Question: I have a cluster with a lot of data points that overlap and are therefore hard to read. I have been attempting to reduce the font size using the "theme" function but so far I have only been able to change everything but the label point font size:
'''
clust_1975F <- kmeans(df_1975F, 3, nstart = 25)
X11()
(fviz_cluster(clust_1975F, data = df_1975F)
+ ggtitle("Cluster for Females in 1975")
+ theme(text = element_text(size = 5)))
'''
Cluster output with the use of "theme" function:

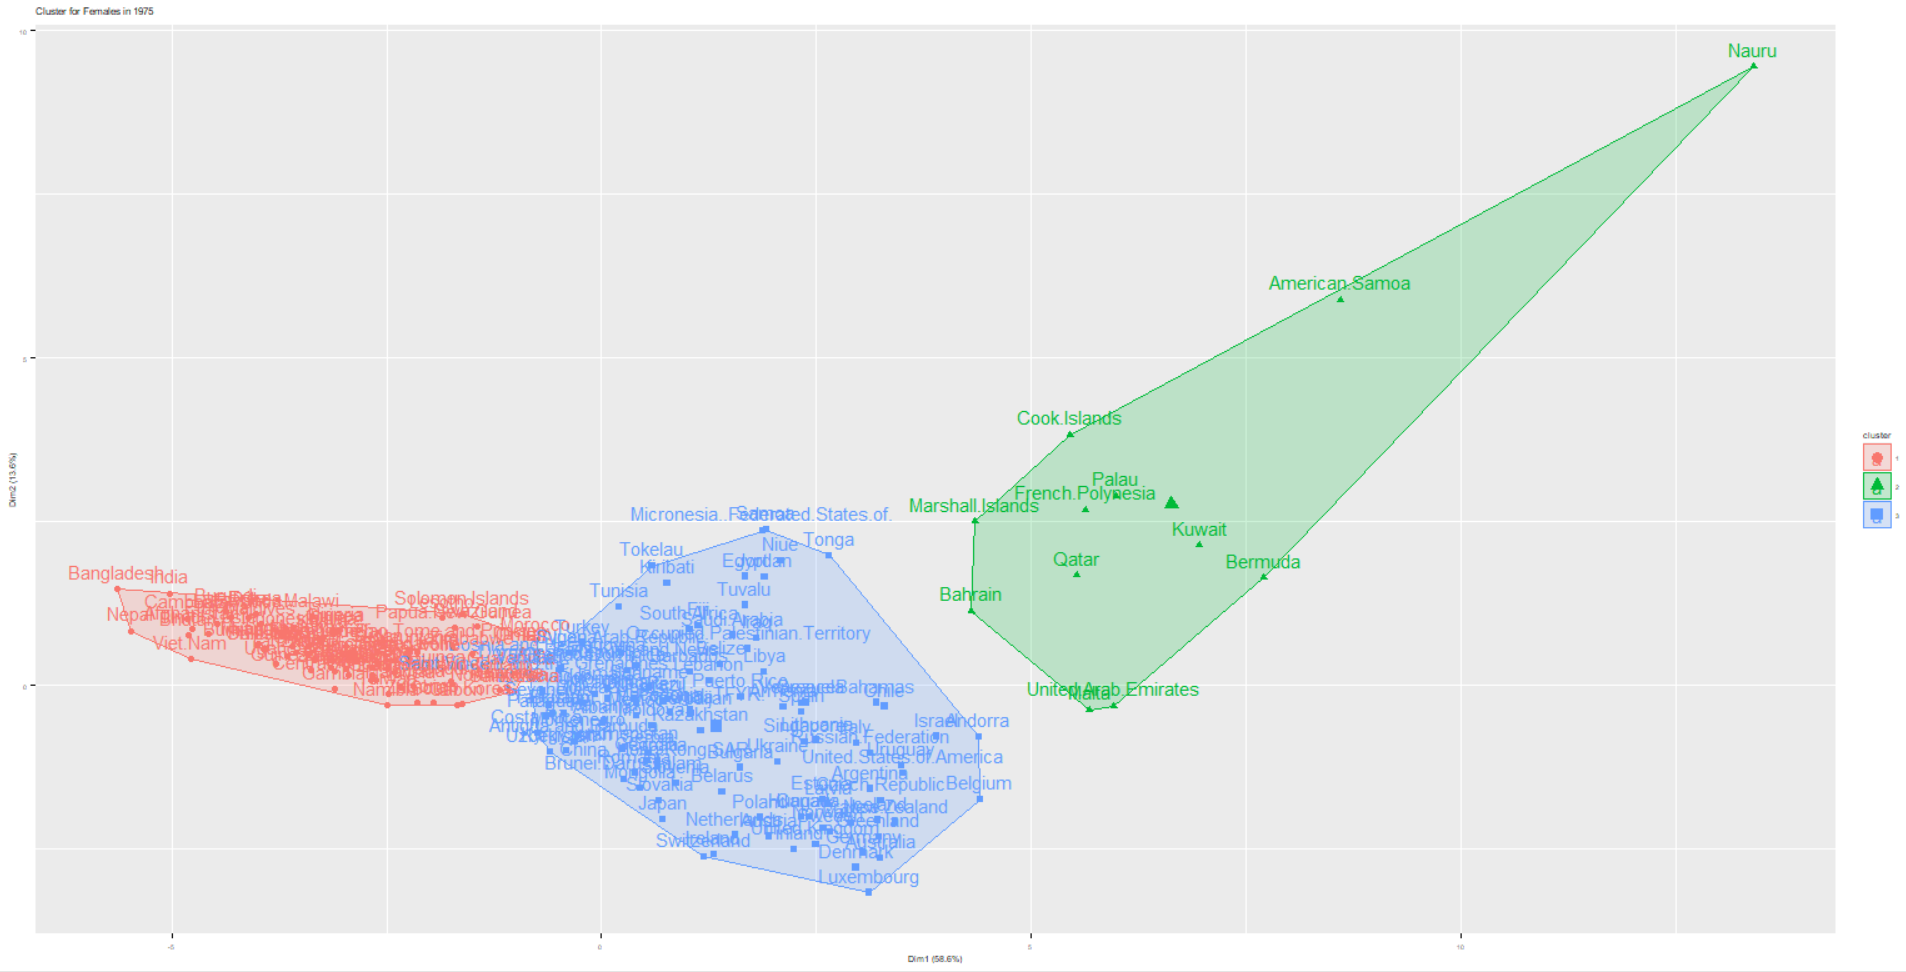
Answer: OP, you're looking for 'labelsize=', which is an argument for the 'fviz_cluster()' function from the 'factoextra' package. I encourage you to <URL>, which has a lot of examples and a good description of all the arguments used for that function.
Here's an example with 'iris' that is from <URL>:
'''
library(factoextra)
set.seed(123)
data("iris")
head(iris)
iris.scaled <- scale(iris[, -5])
km.res <- kmeans(iris.scaled, 3, nstart = 10)
fviz_cluster(km.res, iris[, -5], ellipse.type = "norm")
'''
<URL>
To change the size of the text (let's make it larger here), you just need to run 'fviz_cluster()' with 'labelsize' set to something larger than the default setting (listed in <URL>.
'''
fviz_cluster(km.res, iris[, -5], ellipse.type = "norm", labelsize = 22)
'''
<URL>